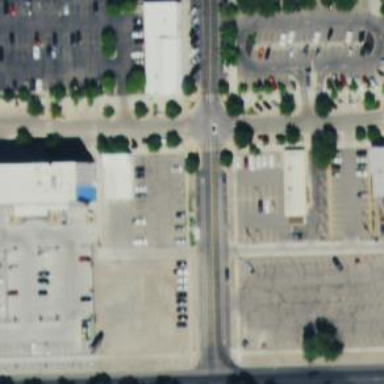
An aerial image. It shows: Parking space.